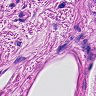
Metastatic tissue present: no